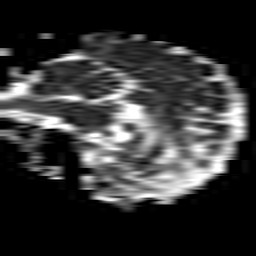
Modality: ADC
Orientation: sagittal
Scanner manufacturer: philips
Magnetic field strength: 1.5 T
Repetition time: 3.265 s
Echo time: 0.06922 s